Interaction volume radius: 10 \u00c5
Interaction volume height: 10 \u00c5
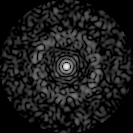
Disorder parameter: 0.8518